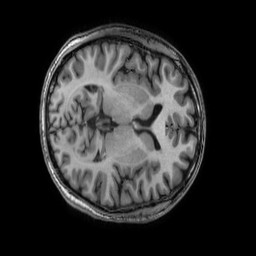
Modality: T1w
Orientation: axial
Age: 28
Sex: male
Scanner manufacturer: ge
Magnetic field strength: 3 T
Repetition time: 0.008832 s
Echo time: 0.003768 s